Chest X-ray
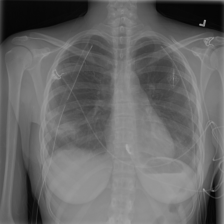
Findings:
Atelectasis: negative
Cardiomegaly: negative
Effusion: negative
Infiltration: negative
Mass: negative
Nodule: negative
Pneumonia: negative
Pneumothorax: negative
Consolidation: negative
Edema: negative
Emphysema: negative
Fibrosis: negative
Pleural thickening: negative
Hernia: negative